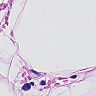
Metastatic tissue present: no